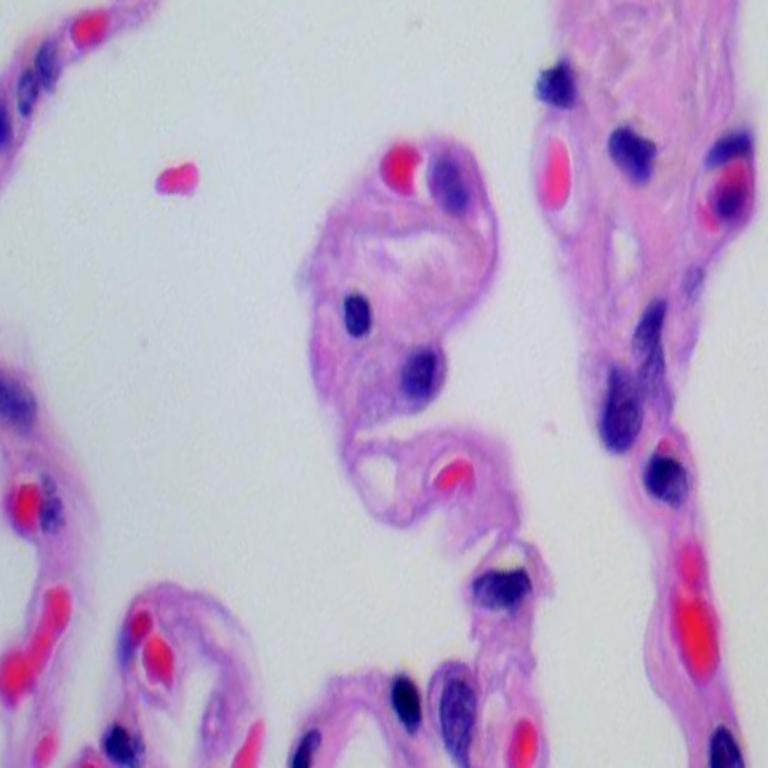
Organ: lung
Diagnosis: benign